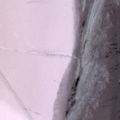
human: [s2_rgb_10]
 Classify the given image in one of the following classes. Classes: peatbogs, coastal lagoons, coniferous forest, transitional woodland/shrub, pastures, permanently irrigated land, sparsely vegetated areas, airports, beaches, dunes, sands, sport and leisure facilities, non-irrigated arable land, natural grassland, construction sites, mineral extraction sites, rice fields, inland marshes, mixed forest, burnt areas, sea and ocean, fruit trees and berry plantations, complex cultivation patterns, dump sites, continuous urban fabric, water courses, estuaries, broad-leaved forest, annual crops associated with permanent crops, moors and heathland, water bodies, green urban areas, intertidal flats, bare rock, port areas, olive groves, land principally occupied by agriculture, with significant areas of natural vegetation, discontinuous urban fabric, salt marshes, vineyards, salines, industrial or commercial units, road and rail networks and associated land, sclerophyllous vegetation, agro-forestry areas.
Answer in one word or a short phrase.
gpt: sea and ocean